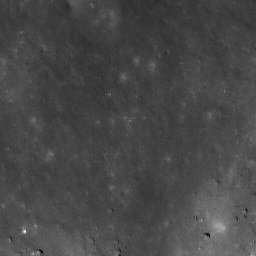
Host type: background_regolith
Lunar coordinates: latitude nan, longitude nan